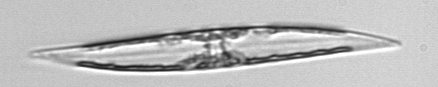
Label: Pleurosigma